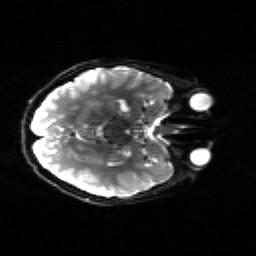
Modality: sbref
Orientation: axial
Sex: male
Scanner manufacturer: siemens
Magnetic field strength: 3 T
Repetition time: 5 s
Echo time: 0.071 s